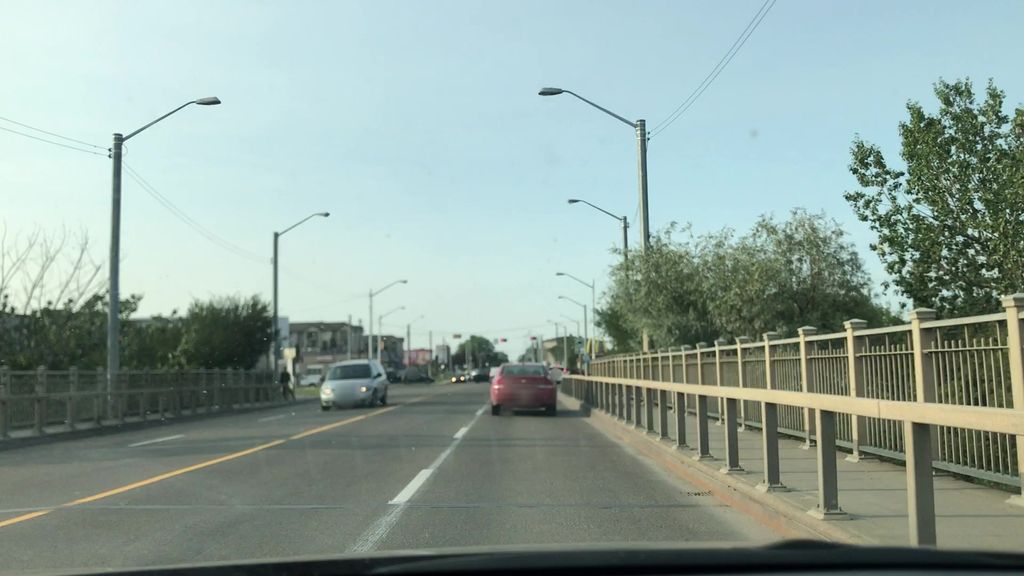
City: edmonton